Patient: sex M, age 64
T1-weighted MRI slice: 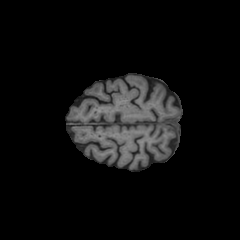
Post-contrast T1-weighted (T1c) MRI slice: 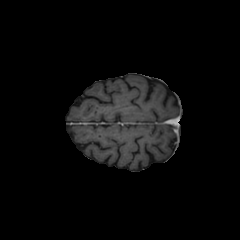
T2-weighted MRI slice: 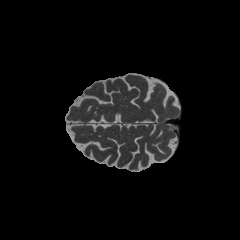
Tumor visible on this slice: no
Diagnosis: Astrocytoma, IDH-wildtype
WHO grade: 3